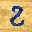
Label: 2